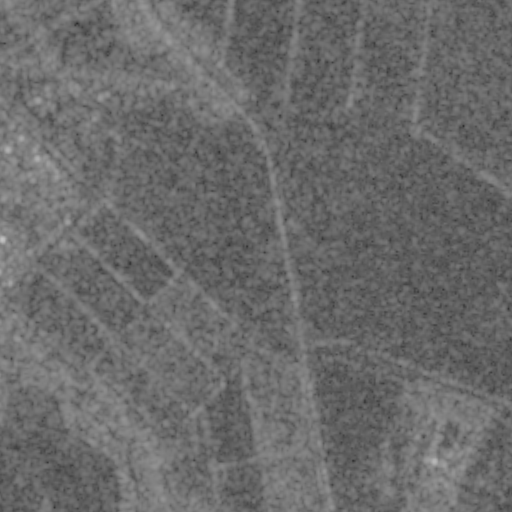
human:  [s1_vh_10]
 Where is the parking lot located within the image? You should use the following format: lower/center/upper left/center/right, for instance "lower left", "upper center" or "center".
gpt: The parking lot is located in the lower right of the image.
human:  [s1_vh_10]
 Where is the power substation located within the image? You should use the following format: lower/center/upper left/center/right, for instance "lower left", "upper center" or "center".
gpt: The power substation is located in the upper left of the image.
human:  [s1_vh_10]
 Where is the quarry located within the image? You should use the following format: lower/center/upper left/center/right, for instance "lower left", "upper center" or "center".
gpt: There is no quarry in the image.

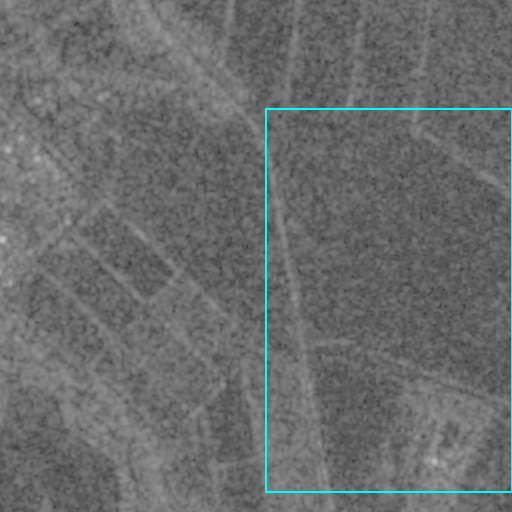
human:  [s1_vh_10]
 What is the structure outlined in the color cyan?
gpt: The structure outlined in cyan is a crop field.
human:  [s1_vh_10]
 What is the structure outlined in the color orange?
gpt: There is no orange outline.